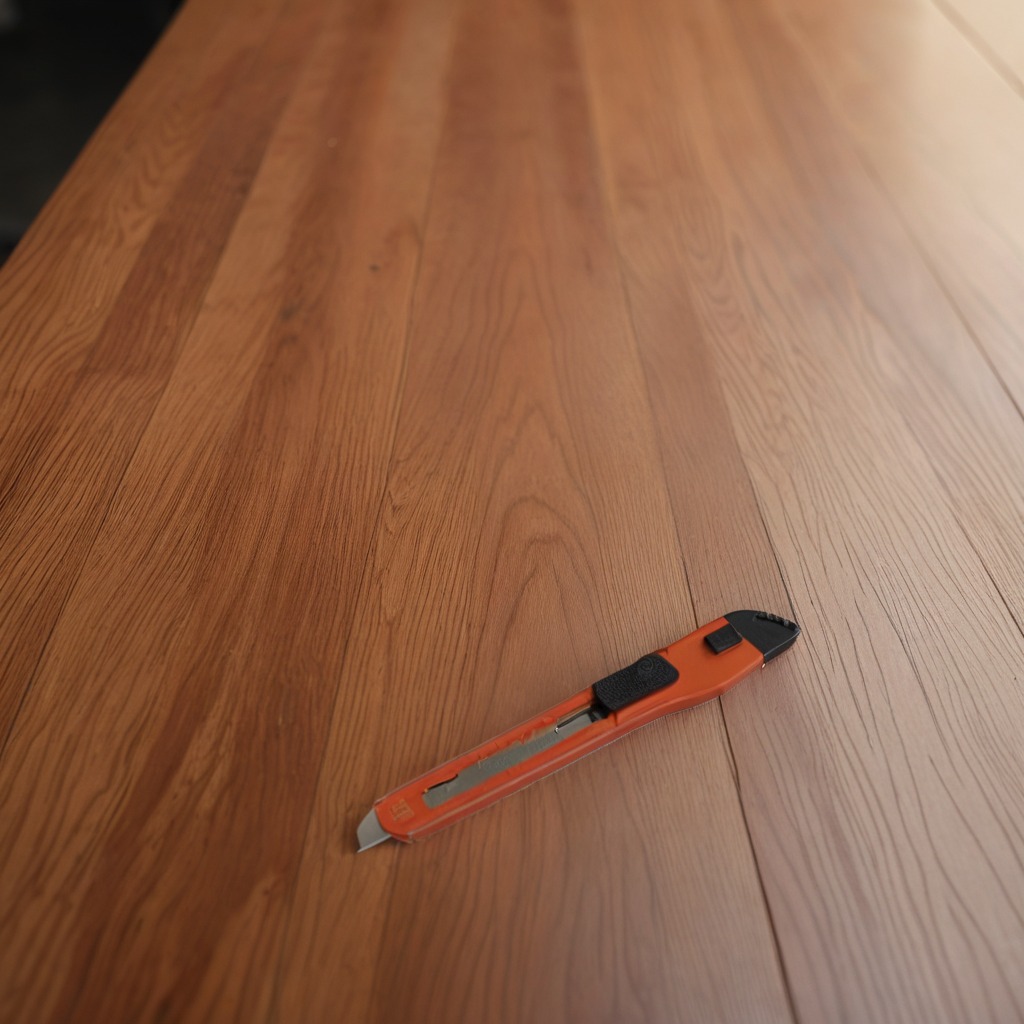
A utility knife is lying on the wooden table in the carpentry studio.